Aerial crown-view tile of a tropical tree (Barro Colorado Island, Panama), acquired 20241014:
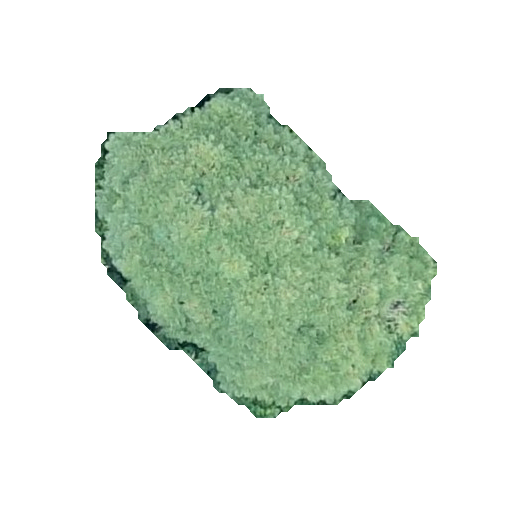
Species: Jacaranda copaia
GBIF accepted scientific name: Jacaranda copaia
Crown area: 111.792 m²